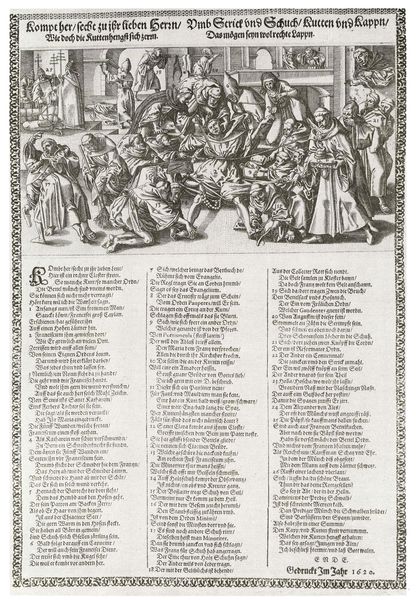
Titel: Kompt her/secht zu jhr lieben Herrn
Institution: (Seriendruck)
Schlagwörter: gruppe, kampf, schatten, umhang, weiß, menschen, sitzen, stadt, bewegung, fenster, grau, licht, männer, schwarz, strasse, szene, zeichnung, haus, leute, versammlung, alt, architektur, rahmen, stehen, bild, kirche, mantel, strick, drei, blatt, borte, tugend, deutschland, schrift, papier, düster, bogen, mauer, grafik, graphik, spalten, platz, angst, schlacht, bischof, kaiser, könig, thron, inschrift, verzierung, deutsch, kolonnen, buch, bayern, kloster, kreuz, druck, stich, seite, gefangen, illustration, schwarzweiß, text, zeitung, knien, schlägerei, dynamik, getümmel, tumult, beschriftung, überschrift, künste, gravur, buchdruck, buchseite, reihen, wappen, gedicht, knieende, priester, mönch, sieben, gemenge, mönche, kutten, könige, löwe, zeilen, karl, schlagen, verse, gedruckt, texte, wort, gerangel, legende, abwehr, vermummt, tonsur, abschnitte, folter, inquisition, spalte, majuskel, versalie, seriendruck, pamphlet, strophe, vers, tugenden, frakturschrift, handgemenge, schriftkolumnen, sich wehren, andachtsblatt, 1620, rubrizierung